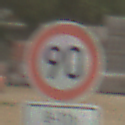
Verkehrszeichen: Geschwindigkeit90
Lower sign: ZeitangabenOhneBeschraenkungAufWochentage2
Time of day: MorningAfternoon
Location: Outdoor (Suburban)
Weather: PartlyCloudy
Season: NotSpecified
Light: Natural